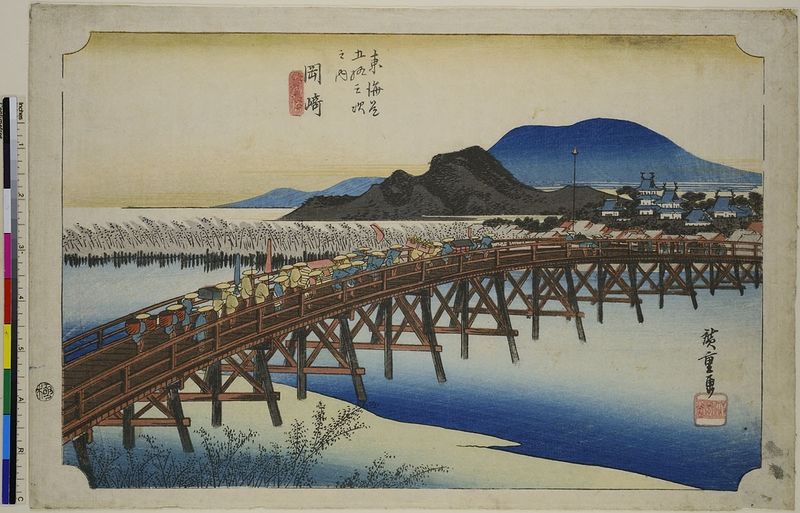
Titel: Okazaki: die Yahagi-Brücke, Blatt 39 aus der Serie: Die 53 Stationen des Tokaido, Hoeido Edition
Künstler: Utagawa Hiroshige
Standort: Hamburg
Institution: Museum für Kunst und Gewerbe Hamburg
Schlagwörter: berg, blau, wasser, weiß, fluss, menschen, stadt, ufer, schwarz, zeichen, zeichnung, weg, tragen, horizont, häuser, schilf, brücke, büsche, gebüsch, pfad, person, aussicht, holzschnitt, japan, strand, berge, gebirge, dächer, arbeiter, asien, druckgraphik, druckgrafik, schirme, china, konstruktion, viadukt, zeit, reisende, farbholzschnitt, tourismus, reisen, reis, edo, reproduktionen, druckerzeugnisse, sänfte, landstraße, aquädukt, ukiyo, reisegepäck, gepäck, poststraße, handelsstraße, yahagibashi